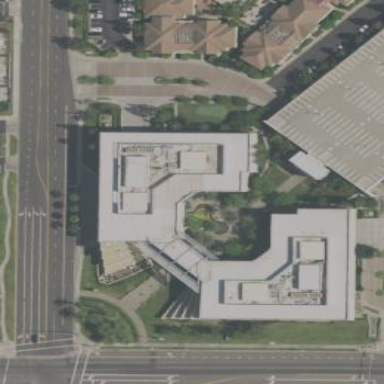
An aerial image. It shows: Commercial building.